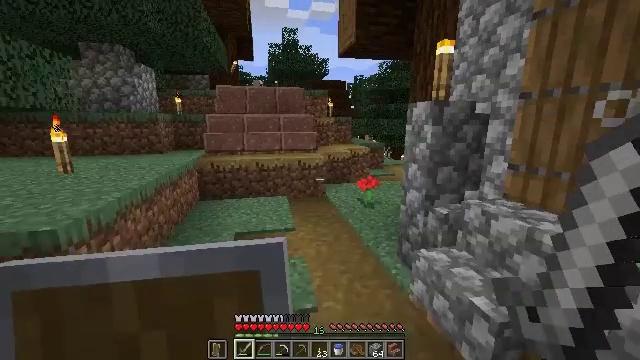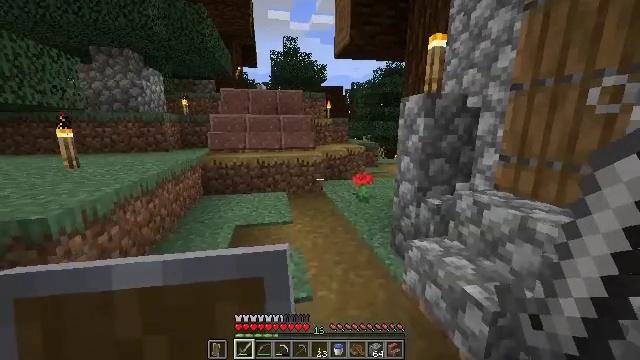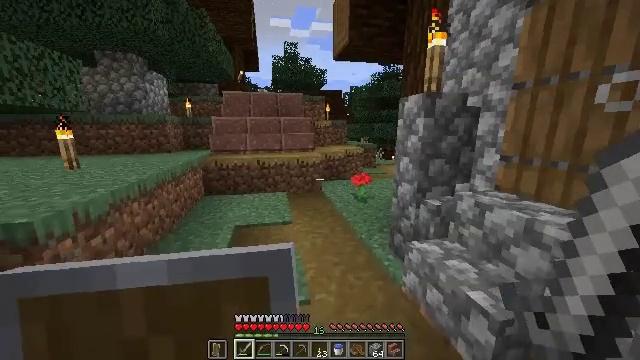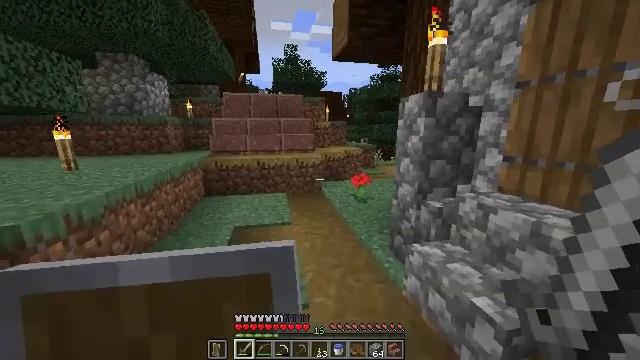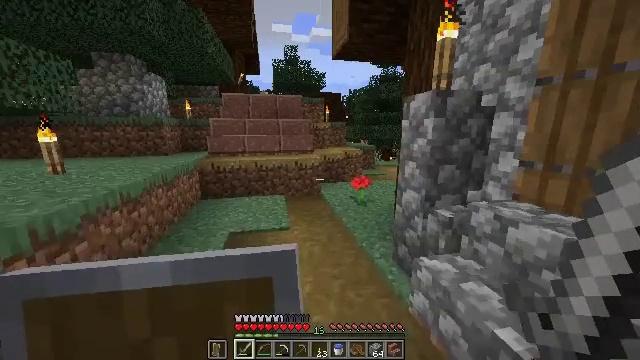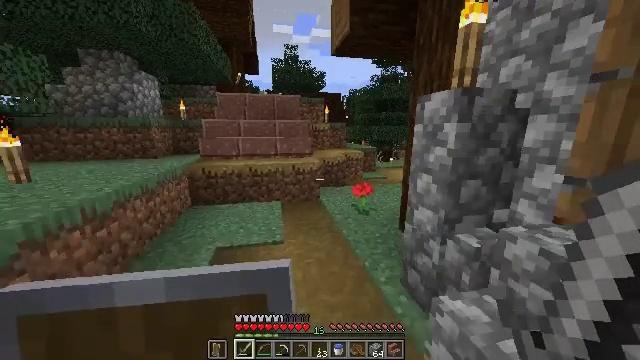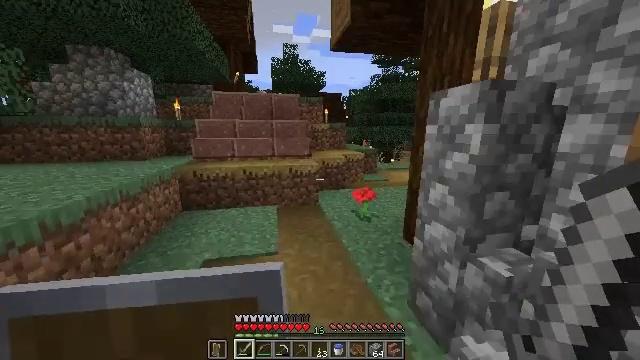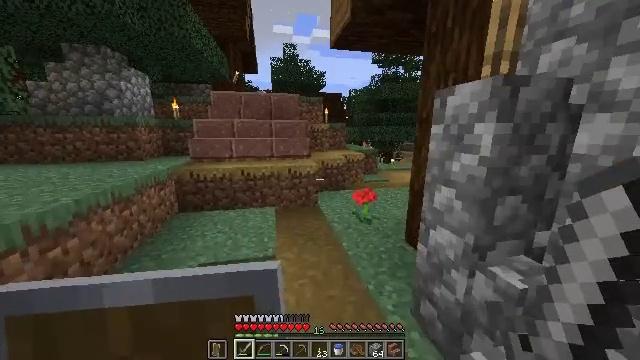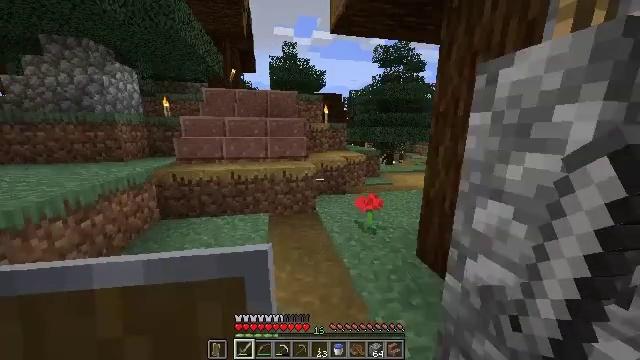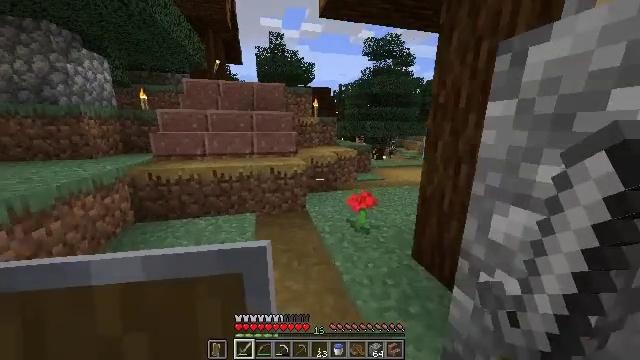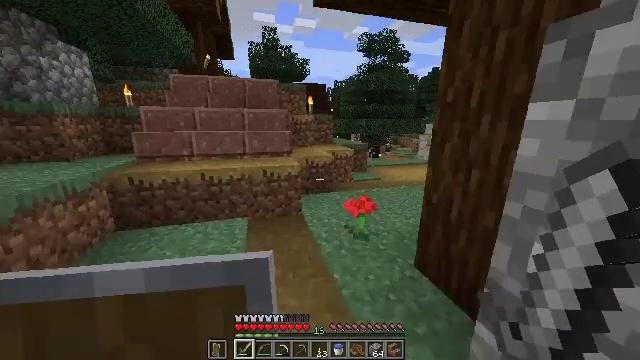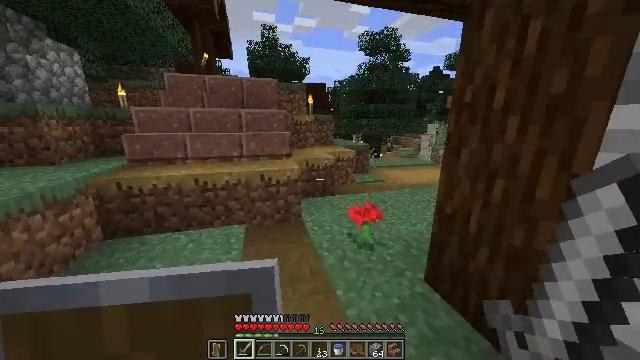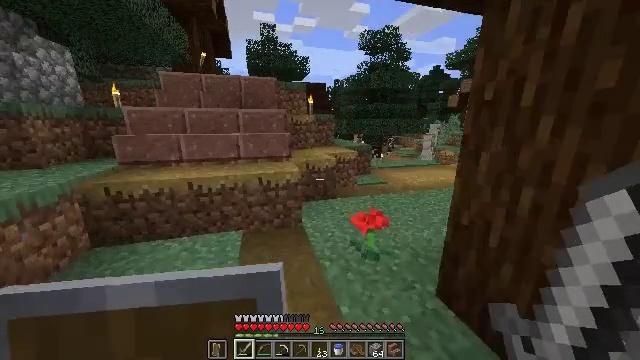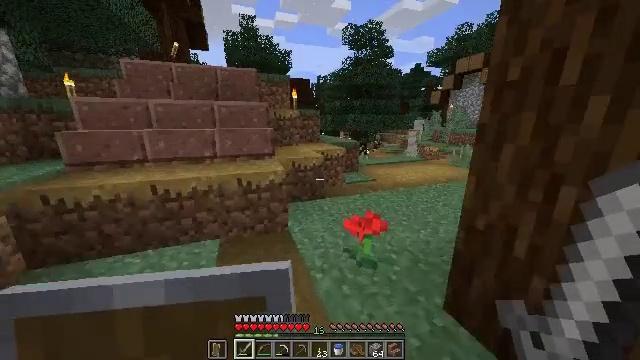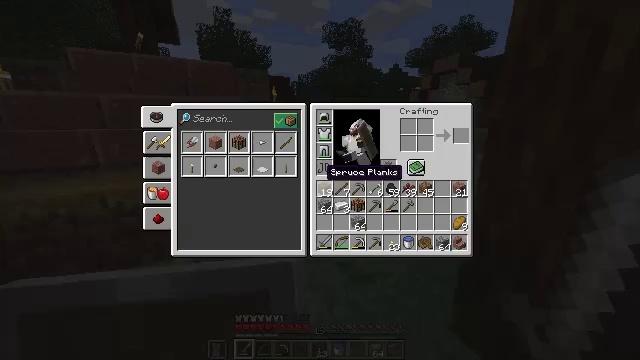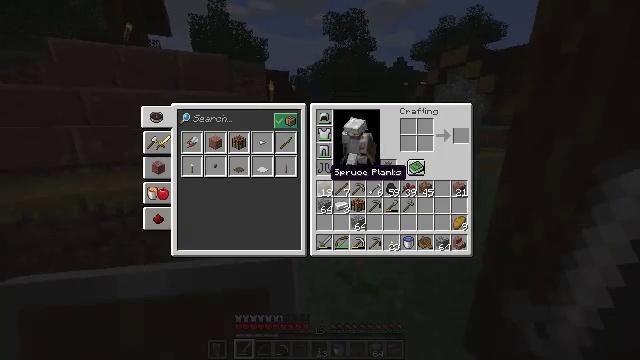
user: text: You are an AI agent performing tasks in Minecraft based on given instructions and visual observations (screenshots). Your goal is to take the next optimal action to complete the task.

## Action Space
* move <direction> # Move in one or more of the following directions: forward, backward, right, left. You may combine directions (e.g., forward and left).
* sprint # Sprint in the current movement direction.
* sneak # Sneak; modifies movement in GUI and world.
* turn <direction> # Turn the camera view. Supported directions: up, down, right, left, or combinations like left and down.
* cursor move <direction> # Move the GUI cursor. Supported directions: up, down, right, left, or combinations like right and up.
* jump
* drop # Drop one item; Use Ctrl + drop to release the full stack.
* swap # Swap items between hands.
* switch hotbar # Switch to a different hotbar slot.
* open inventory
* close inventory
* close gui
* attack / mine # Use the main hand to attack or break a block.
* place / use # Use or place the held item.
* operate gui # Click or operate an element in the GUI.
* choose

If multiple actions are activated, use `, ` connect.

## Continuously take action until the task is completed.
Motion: motion action
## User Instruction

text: craft item air
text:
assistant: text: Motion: move forward, sprint
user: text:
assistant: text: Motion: move forward
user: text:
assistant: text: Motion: move forward
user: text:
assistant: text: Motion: move forward
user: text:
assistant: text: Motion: move forward
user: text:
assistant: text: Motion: move forward
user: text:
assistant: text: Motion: move forward
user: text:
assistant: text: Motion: move forward
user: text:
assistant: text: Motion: move forward, turn right and down
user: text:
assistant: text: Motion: move forward, turn right
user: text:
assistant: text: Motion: move forward
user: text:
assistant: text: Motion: move forward
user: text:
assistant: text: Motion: move forward, turn right
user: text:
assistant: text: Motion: move forward, turn right, close inventory
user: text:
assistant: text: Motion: close inventory
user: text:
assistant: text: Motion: cursor move right and down, close inventory
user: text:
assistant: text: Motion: cursor move right and down, open gui
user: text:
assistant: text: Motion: cursor move right and down
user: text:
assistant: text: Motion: no_op
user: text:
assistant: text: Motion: sneak
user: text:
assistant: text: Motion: sneak
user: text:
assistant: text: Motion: sneak
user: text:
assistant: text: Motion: sneak
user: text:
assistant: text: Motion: sneak
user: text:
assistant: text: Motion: sneak, operate gui
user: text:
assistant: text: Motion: sneak, cursor move left and up, operate gui
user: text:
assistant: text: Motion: sneak, cursor move left and up
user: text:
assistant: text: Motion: sneak, cursor move up
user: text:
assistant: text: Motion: sneak
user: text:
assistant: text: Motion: sneak